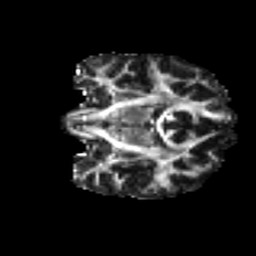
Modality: FA
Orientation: coronal
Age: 23
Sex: female
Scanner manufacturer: ge
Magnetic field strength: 3 T
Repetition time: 7.8 s
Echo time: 0.0606 s